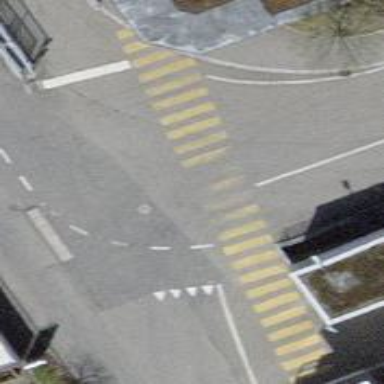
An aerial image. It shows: Zebra crossing on the road.